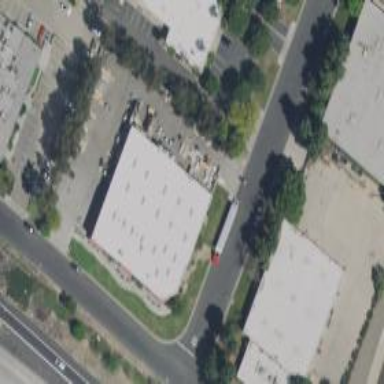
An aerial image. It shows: Commercial building.